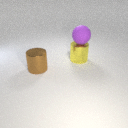
large purple rubber sphere above large yellow metal cylinder